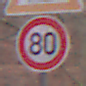
Verkehrszeichen: Geschwindigkeit80
Zusatzzeichen oben: Arbeitsstelle
Umgebung: Outdoor, Nature
Tageszeit: Midday
Wetter: Overcast
Licht: Natural
Jahreszeit: Autumn
Kontrast: LowContrast